Question: I have the x and y coordinates for a whole bunch of mouse clicks. A simple scatterplot of these coordinates is below.

As you can see, obviously, there seems to be 3 areas where the clicks are relatively more concentrated. I would like to plot these clicks in a way that reflects the relative concentration of the clicks - e.g., circles in an area with a high concentration of clicks are relatively larger or have darker colors. Obviously a simple scatterplot does not show that. I tried following the following <URL>, but result is not what I want.
So any suggestion would be greatly appreciated.
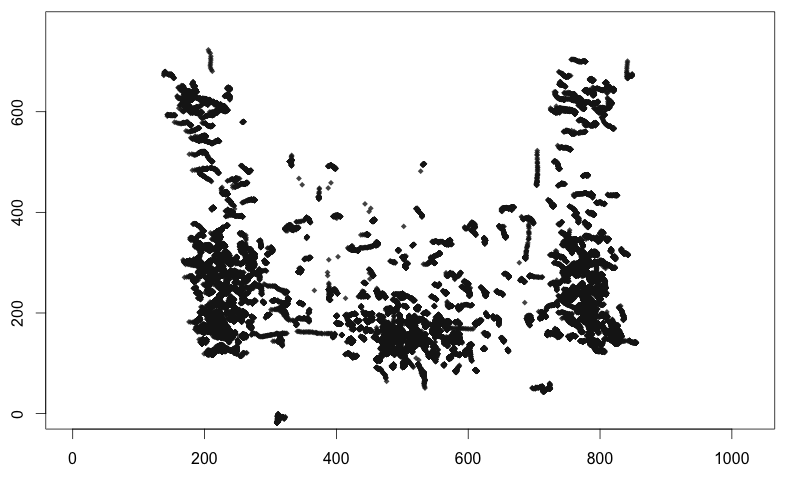
Answer: Any of these work for you?
'''
## scatter
plot(quakes$long, quakes$lat)
'''

'''
library(hexbin)
plot(hexbin(quakes$long, quakes$lat))
'''

'''
library(ggplot2)
ggplot(quakes, aes(x = long, y = lat)) + stat_density2d(aes(alpha = ..level..), geom = "polygon")
'''

'''
ggplot(quakes, aes(x = long, y = lat)) + stat_density2d(aes(fill = ..density..), geom = "tile", contour = FALSE)
'''

'''
library(MASS)
filled.contour(kde2d(quakes$long, quakes$lat))
'''